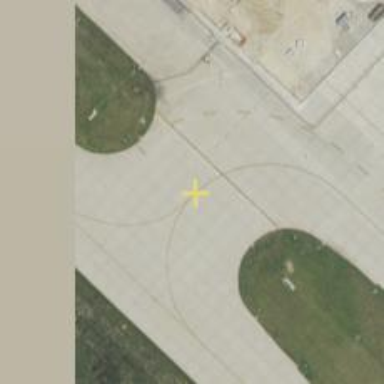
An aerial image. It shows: Image of taxiway at airport.